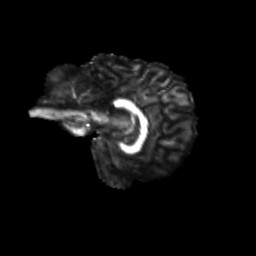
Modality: FA
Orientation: sagittal
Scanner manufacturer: siemens
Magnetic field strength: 3 T
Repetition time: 9.2 s
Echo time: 0.084 s